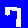
Digit: 7